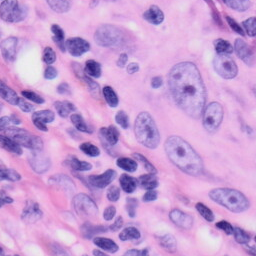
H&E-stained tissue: Skin